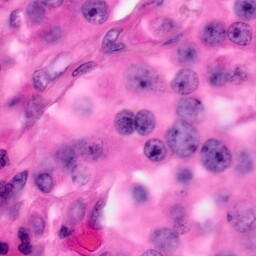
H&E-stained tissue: Pancreatic